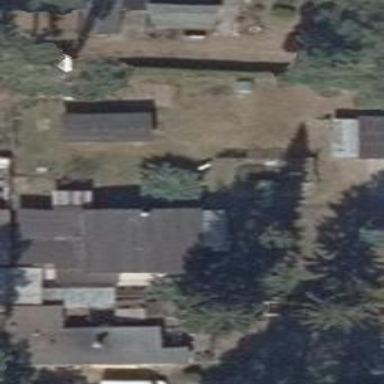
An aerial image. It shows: Residential building.